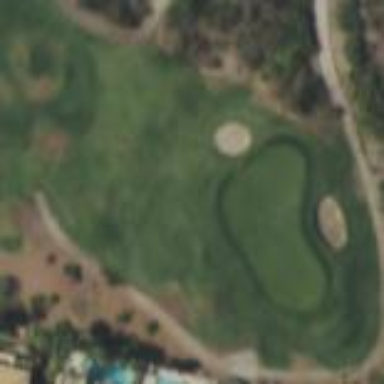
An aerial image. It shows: Area of rough grass used for golf.